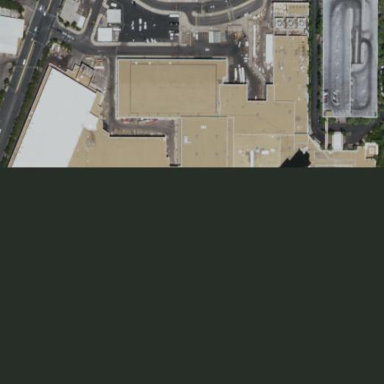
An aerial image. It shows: Hotel and casino with flat concrete roof.